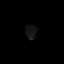
Tissue: skin
Cell type: Epithelial cells
Senescence score: 0.267
Nuclear area (px): 151
Mean DAPI intensity: 21.364